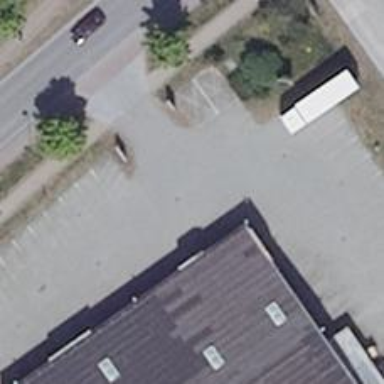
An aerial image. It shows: Parking aisle designated as service road.